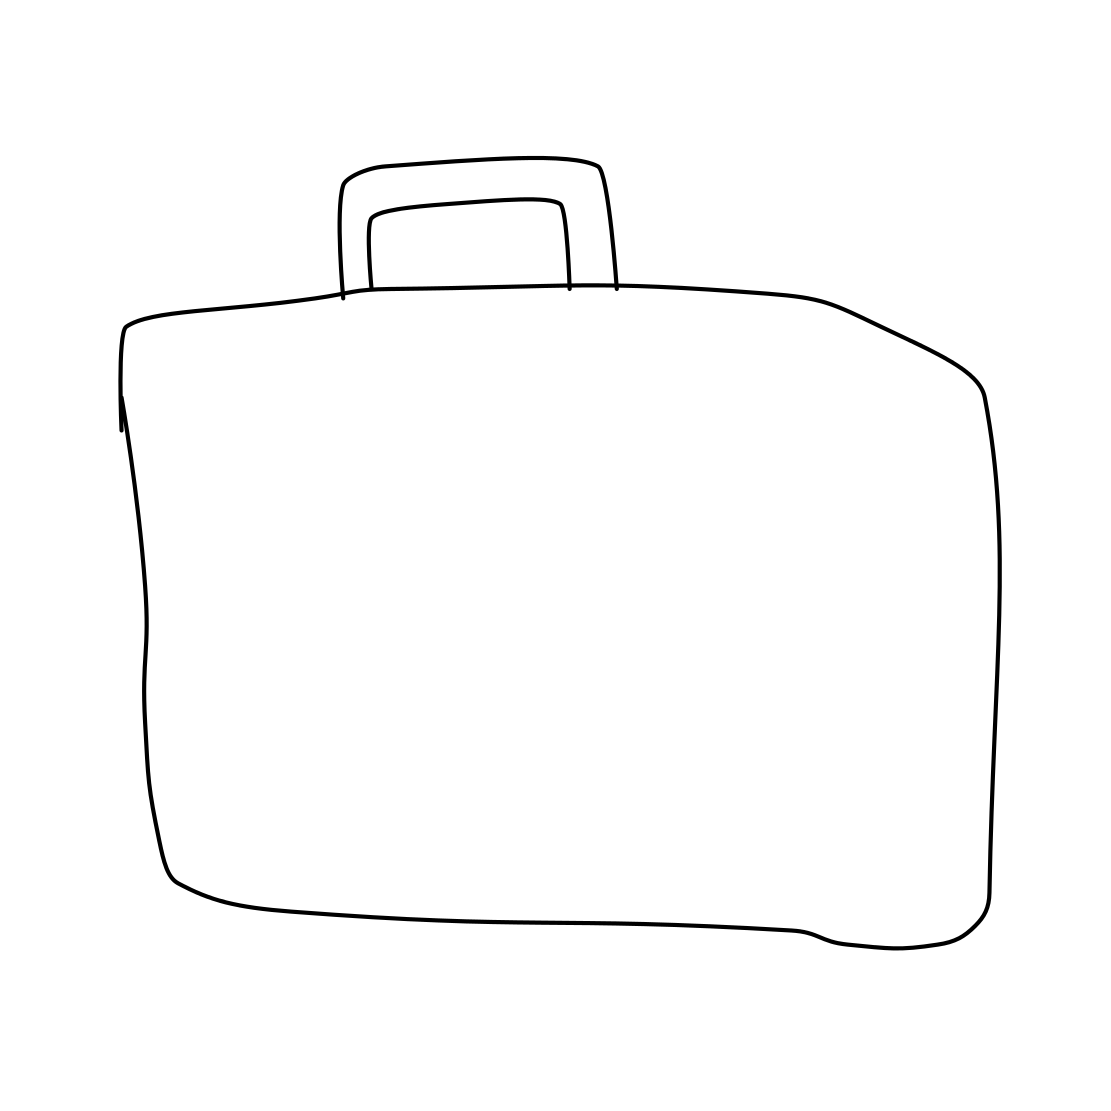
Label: suitcase